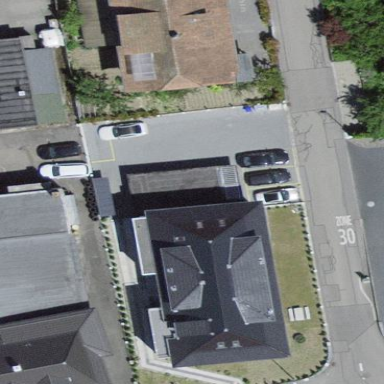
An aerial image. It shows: Building with hipped roof.